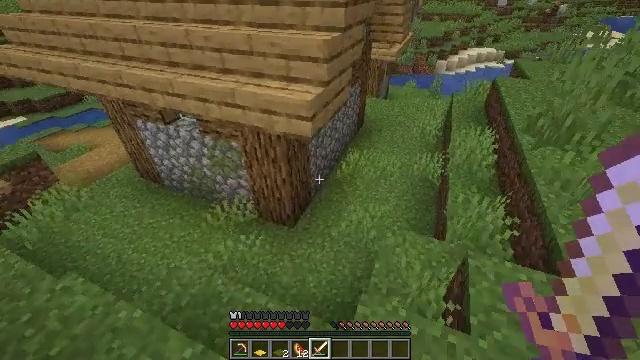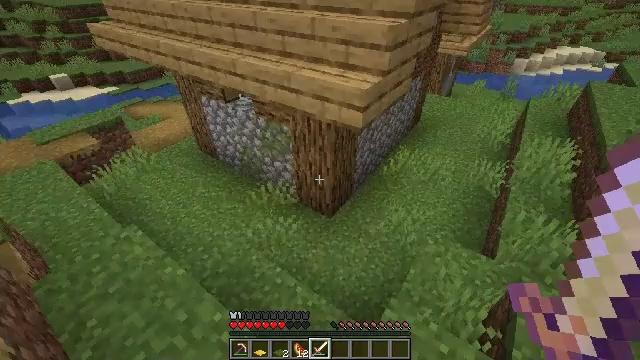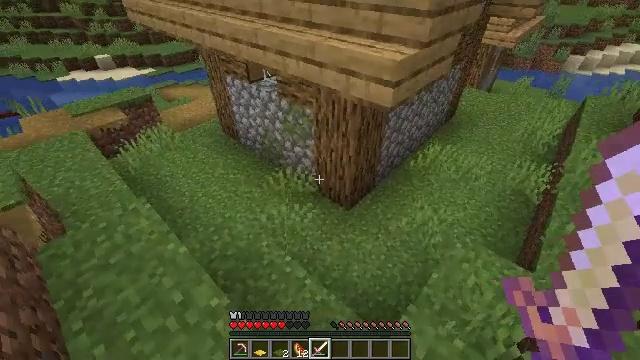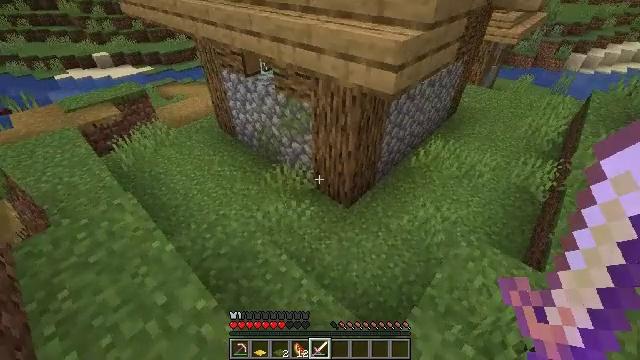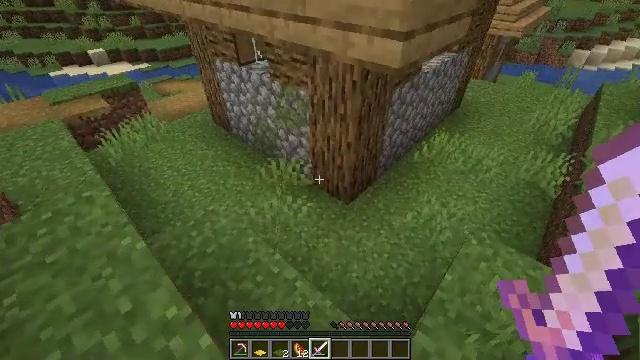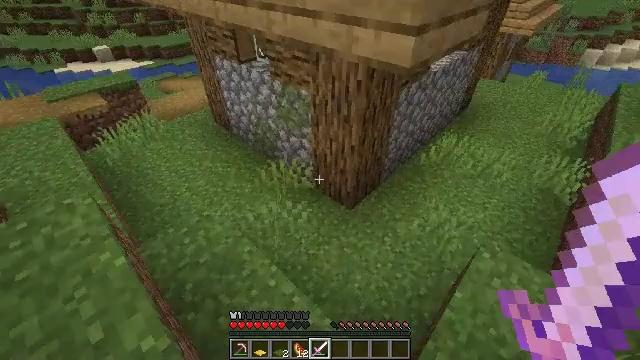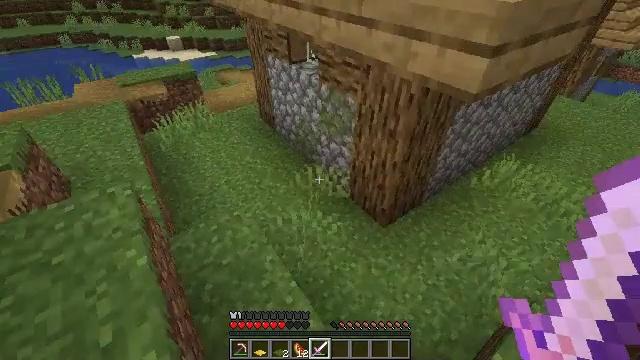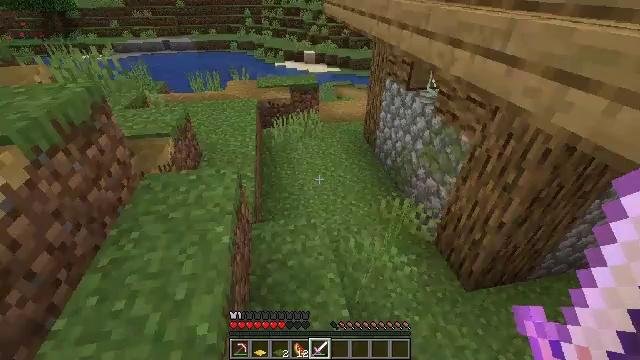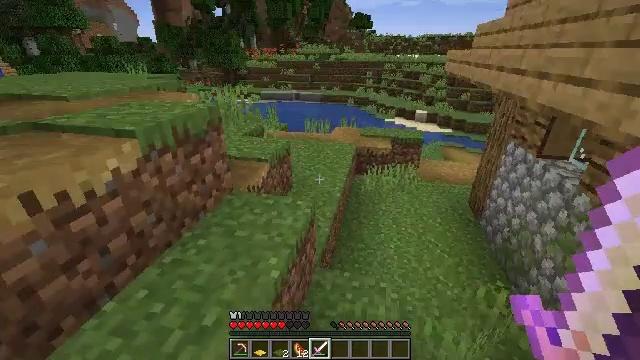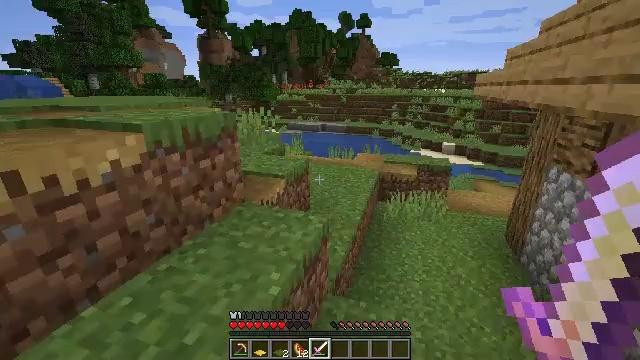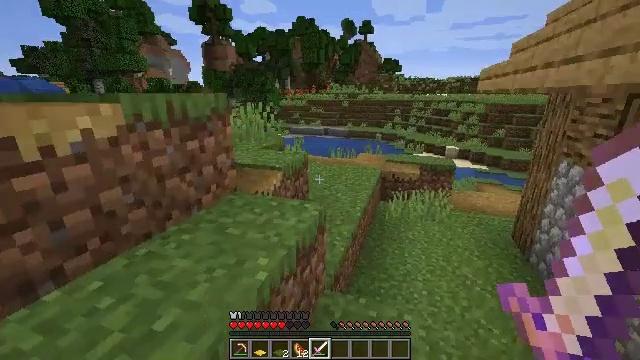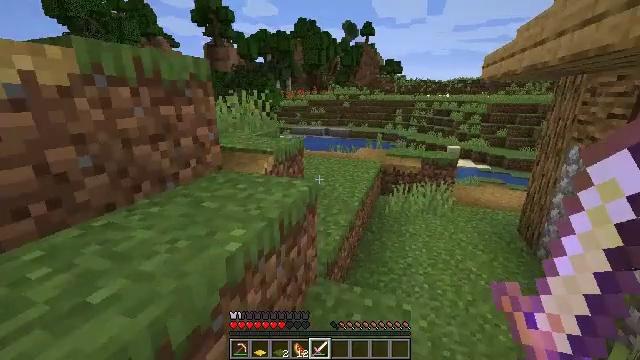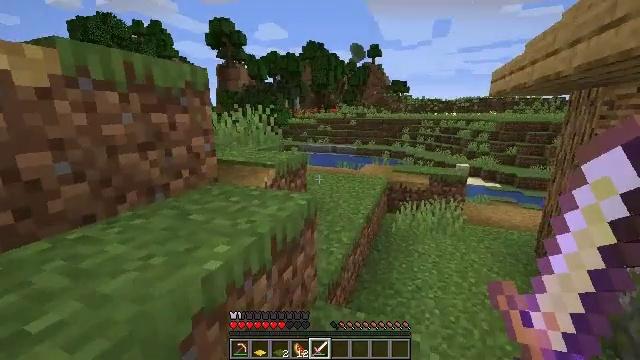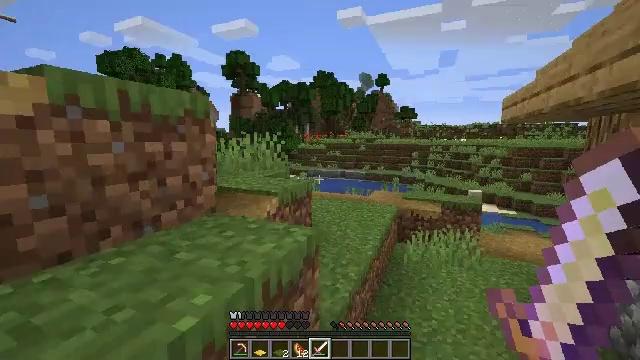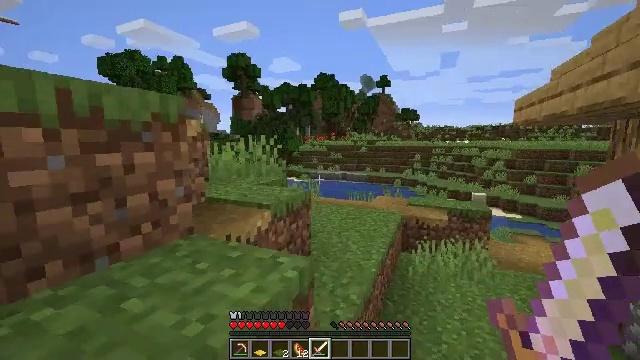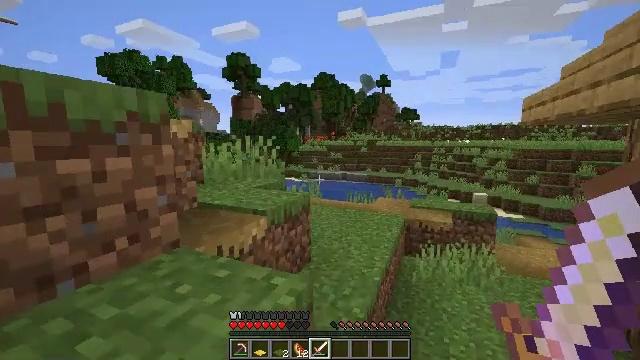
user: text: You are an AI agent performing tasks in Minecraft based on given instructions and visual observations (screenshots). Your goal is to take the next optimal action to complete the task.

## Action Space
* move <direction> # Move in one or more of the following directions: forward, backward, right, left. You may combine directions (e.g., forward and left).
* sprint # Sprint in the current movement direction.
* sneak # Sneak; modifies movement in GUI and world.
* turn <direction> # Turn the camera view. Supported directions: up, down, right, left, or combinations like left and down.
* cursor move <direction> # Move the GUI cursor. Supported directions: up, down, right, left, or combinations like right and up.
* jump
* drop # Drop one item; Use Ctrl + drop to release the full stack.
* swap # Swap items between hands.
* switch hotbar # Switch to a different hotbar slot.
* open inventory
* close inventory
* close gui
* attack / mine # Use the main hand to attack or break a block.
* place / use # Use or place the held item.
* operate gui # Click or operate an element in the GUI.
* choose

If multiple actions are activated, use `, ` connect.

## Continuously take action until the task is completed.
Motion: motion action
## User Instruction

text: Mine the diorite underground.
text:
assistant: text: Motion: move forward, turn left and down
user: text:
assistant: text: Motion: move forward, turn left and down
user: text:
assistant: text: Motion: move forward
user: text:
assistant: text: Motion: move forward
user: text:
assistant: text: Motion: move forward, turn left
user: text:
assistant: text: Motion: move forward, turn left
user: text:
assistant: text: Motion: move forward, turn left and up
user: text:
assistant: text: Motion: move forward, turn left and up
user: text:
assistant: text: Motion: move forward, turn left and up
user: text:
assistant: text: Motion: move forward, turn up
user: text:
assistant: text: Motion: move forward
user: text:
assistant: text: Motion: move forward, turn left and up
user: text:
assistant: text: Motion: move forward, turn left and up
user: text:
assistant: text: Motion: move forward
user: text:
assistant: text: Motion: move forward
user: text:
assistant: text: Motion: move forward
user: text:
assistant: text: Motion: move forward, turn down
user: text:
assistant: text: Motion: turn down
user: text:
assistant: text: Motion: turn down
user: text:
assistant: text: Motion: turn down
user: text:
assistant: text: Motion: turn down
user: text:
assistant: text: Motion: turn down
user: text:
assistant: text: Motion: turn down
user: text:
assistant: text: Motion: move forward, turn right and down
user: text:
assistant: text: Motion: move forward, turn right and down
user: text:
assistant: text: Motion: move forward, turn down
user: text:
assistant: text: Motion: move forward
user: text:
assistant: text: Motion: move forward
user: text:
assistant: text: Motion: move forward, turn right and down
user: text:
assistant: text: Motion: move forward, turn right and down